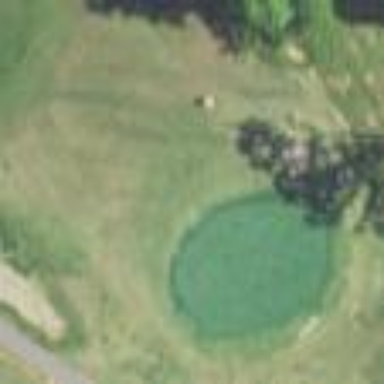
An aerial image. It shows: Golf fairway in the image.